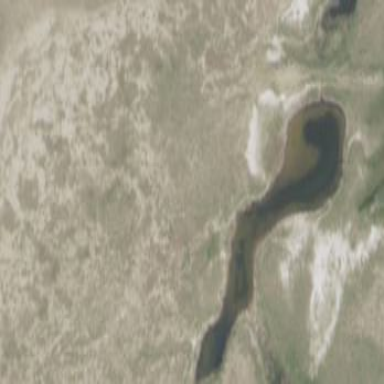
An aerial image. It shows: Reservoir.